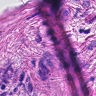
Metastatic tissue present: yes